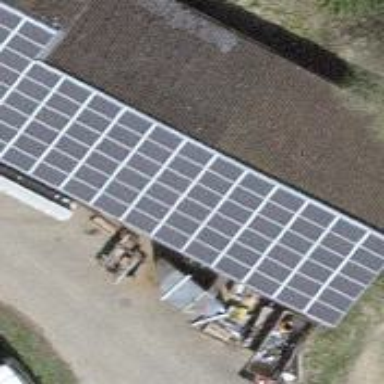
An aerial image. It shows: Solar power generator utilizing photovoltaic technology with solar photovoltaic panels.